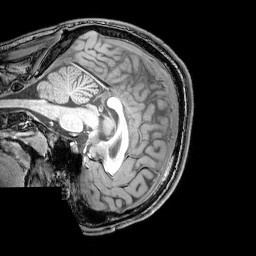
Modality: T1w
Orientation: sagittal
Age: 22
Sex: male
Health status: healthy
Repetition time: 0.081 s
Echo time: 0.037 s